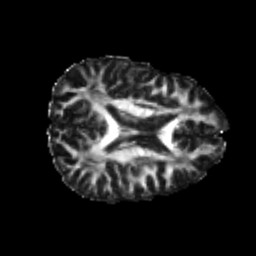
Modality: FA
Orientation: axial
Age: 21
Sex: male
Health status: healthy
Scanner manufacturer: philips
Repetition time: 7.478 s
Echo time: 0.08753 s